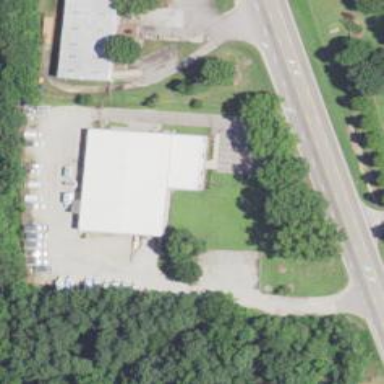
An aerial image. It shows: Commercial building.